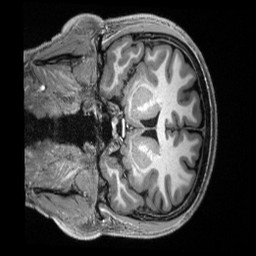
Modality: T1w
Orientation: coronal
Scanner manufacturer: siemens
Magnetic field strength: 3 T
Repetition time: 2.5 s
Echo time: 0.00231 s